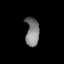
Tissue: lung
Cell type: Epithelial cells
Senescence score: 0.6199
Nuclear area (px): 383
Mean DAPI intensity: 126.663